Question: I am working on creating automated tests for my Google Chrome Extension using Selenium 2.0 with:
1. WebdriverJS + NodeJS
2. ChromeDriver
3. MacOSX 10.8.4
First, I wanted to test the installation process as well, but it doesn't seem possible to click the "Add" button when the installation dialog pops up using Selenium. (<URL>.
Now, I changed my plan. Instead of installing the extension as part of the test drive, I want to start Chrome with my extension installed. But I have not been successful.
Please take a look at the code below:
'''
var webdriver = require('selenium-webdriver'),
chrome = require('selenium-webdriver/chrome');
var o = new chrome.Options();
o.addExtensions(['extensions/chrome/chrome_extension.zip']); // crx file is just a zip file
var s = new chrome.ServiceBuilder('bin/chromedriver').build();
var driver = chrome.createDriver(o, s)
'''
When I run the code above, I get the following error:

I've noticed that ChromeDriver loads a Chrome Extension called "Chrome Automation Extension 1" when it opens Chrome, so there must be a way to load another extension, either load it straight from the Webstore with the app ID, or load from local machine - packed or unpacked.
Any help would be greatly appreciated!
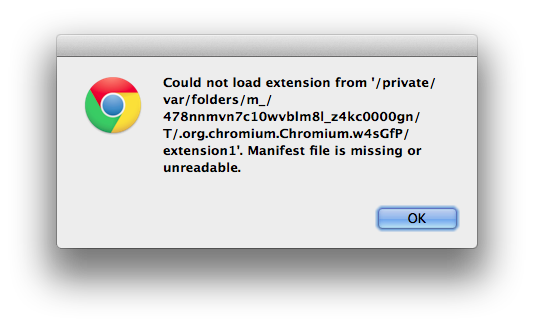
Answer: Make sure that "manifest.json" is at the root of your zip file. It's a common error to accidentally zip the extension's directory instead of the extension files.
Using <URL>:
'''
cd path/to/extension
zip -ur ../chrome_extension.zip *
'''
Using <URL>:
'''
cd path/to/extension
7z u -tzip ../chrome-extension.zip *
'''